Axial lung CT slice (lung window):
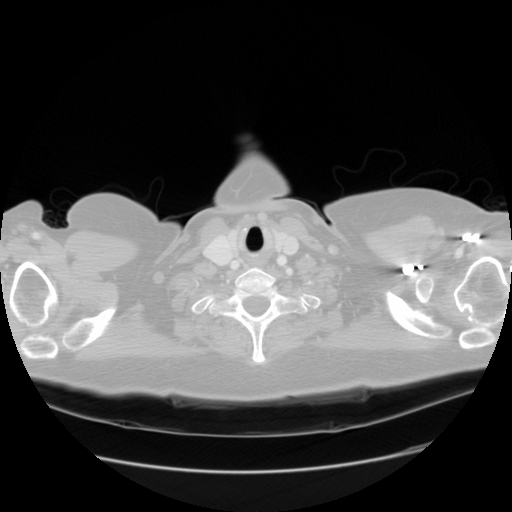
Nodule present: no